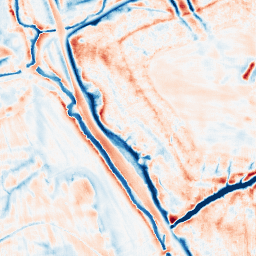
Category: edge_preserving
Decomposition family: bilateral
Decomposition parameters: d: 21
sigma_color: 25
sigma_space: 100
Upsampling method: fft_zeropad
Upsampling parameters: scale: 2
Upsampling scale: 2